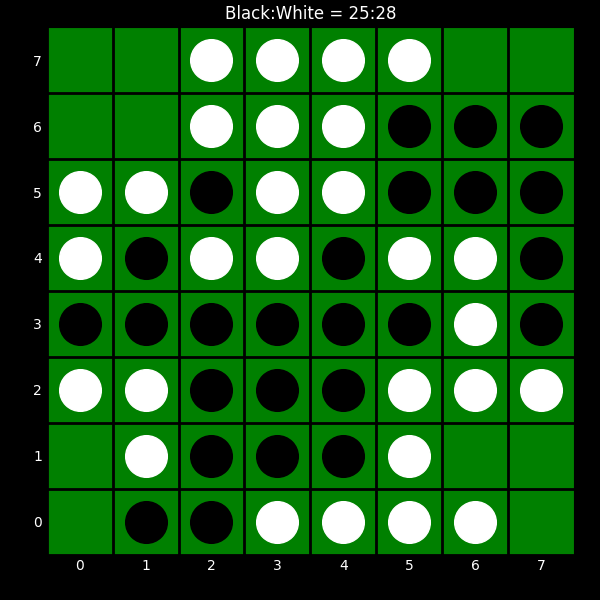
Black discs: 25
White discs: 28